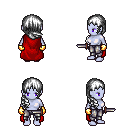
a pixel art fantasy rpg character, female body template, dark elf, purple skin, red cape, metal pants, white right-swept hairstyle, gold gloves, dagger, four views (front, back, left, right), 2x2 character sprite sheet, small pixel art, hard edges, no anti-aliasing